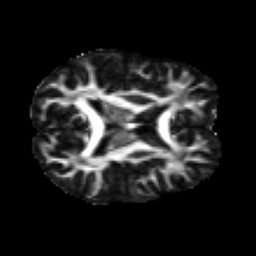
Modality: FA
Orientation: axial
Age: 27
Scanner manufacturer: siemens
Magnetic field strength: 3 T
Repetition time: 2.2 s
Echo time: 0.084 s